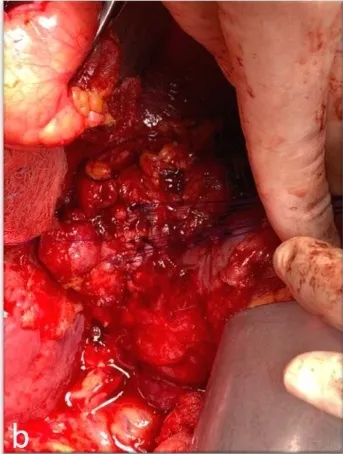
Intraoperative photos during exploratory laparotomy and bile duct exploration with choledochotomy. B. Gallbladder remnant repaired following choledochotomy.
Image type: medical_photograph (other_medical_photograph)